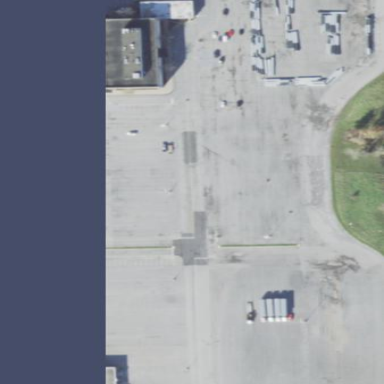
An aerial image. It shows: Parking area with asphalt surface.